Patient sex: M
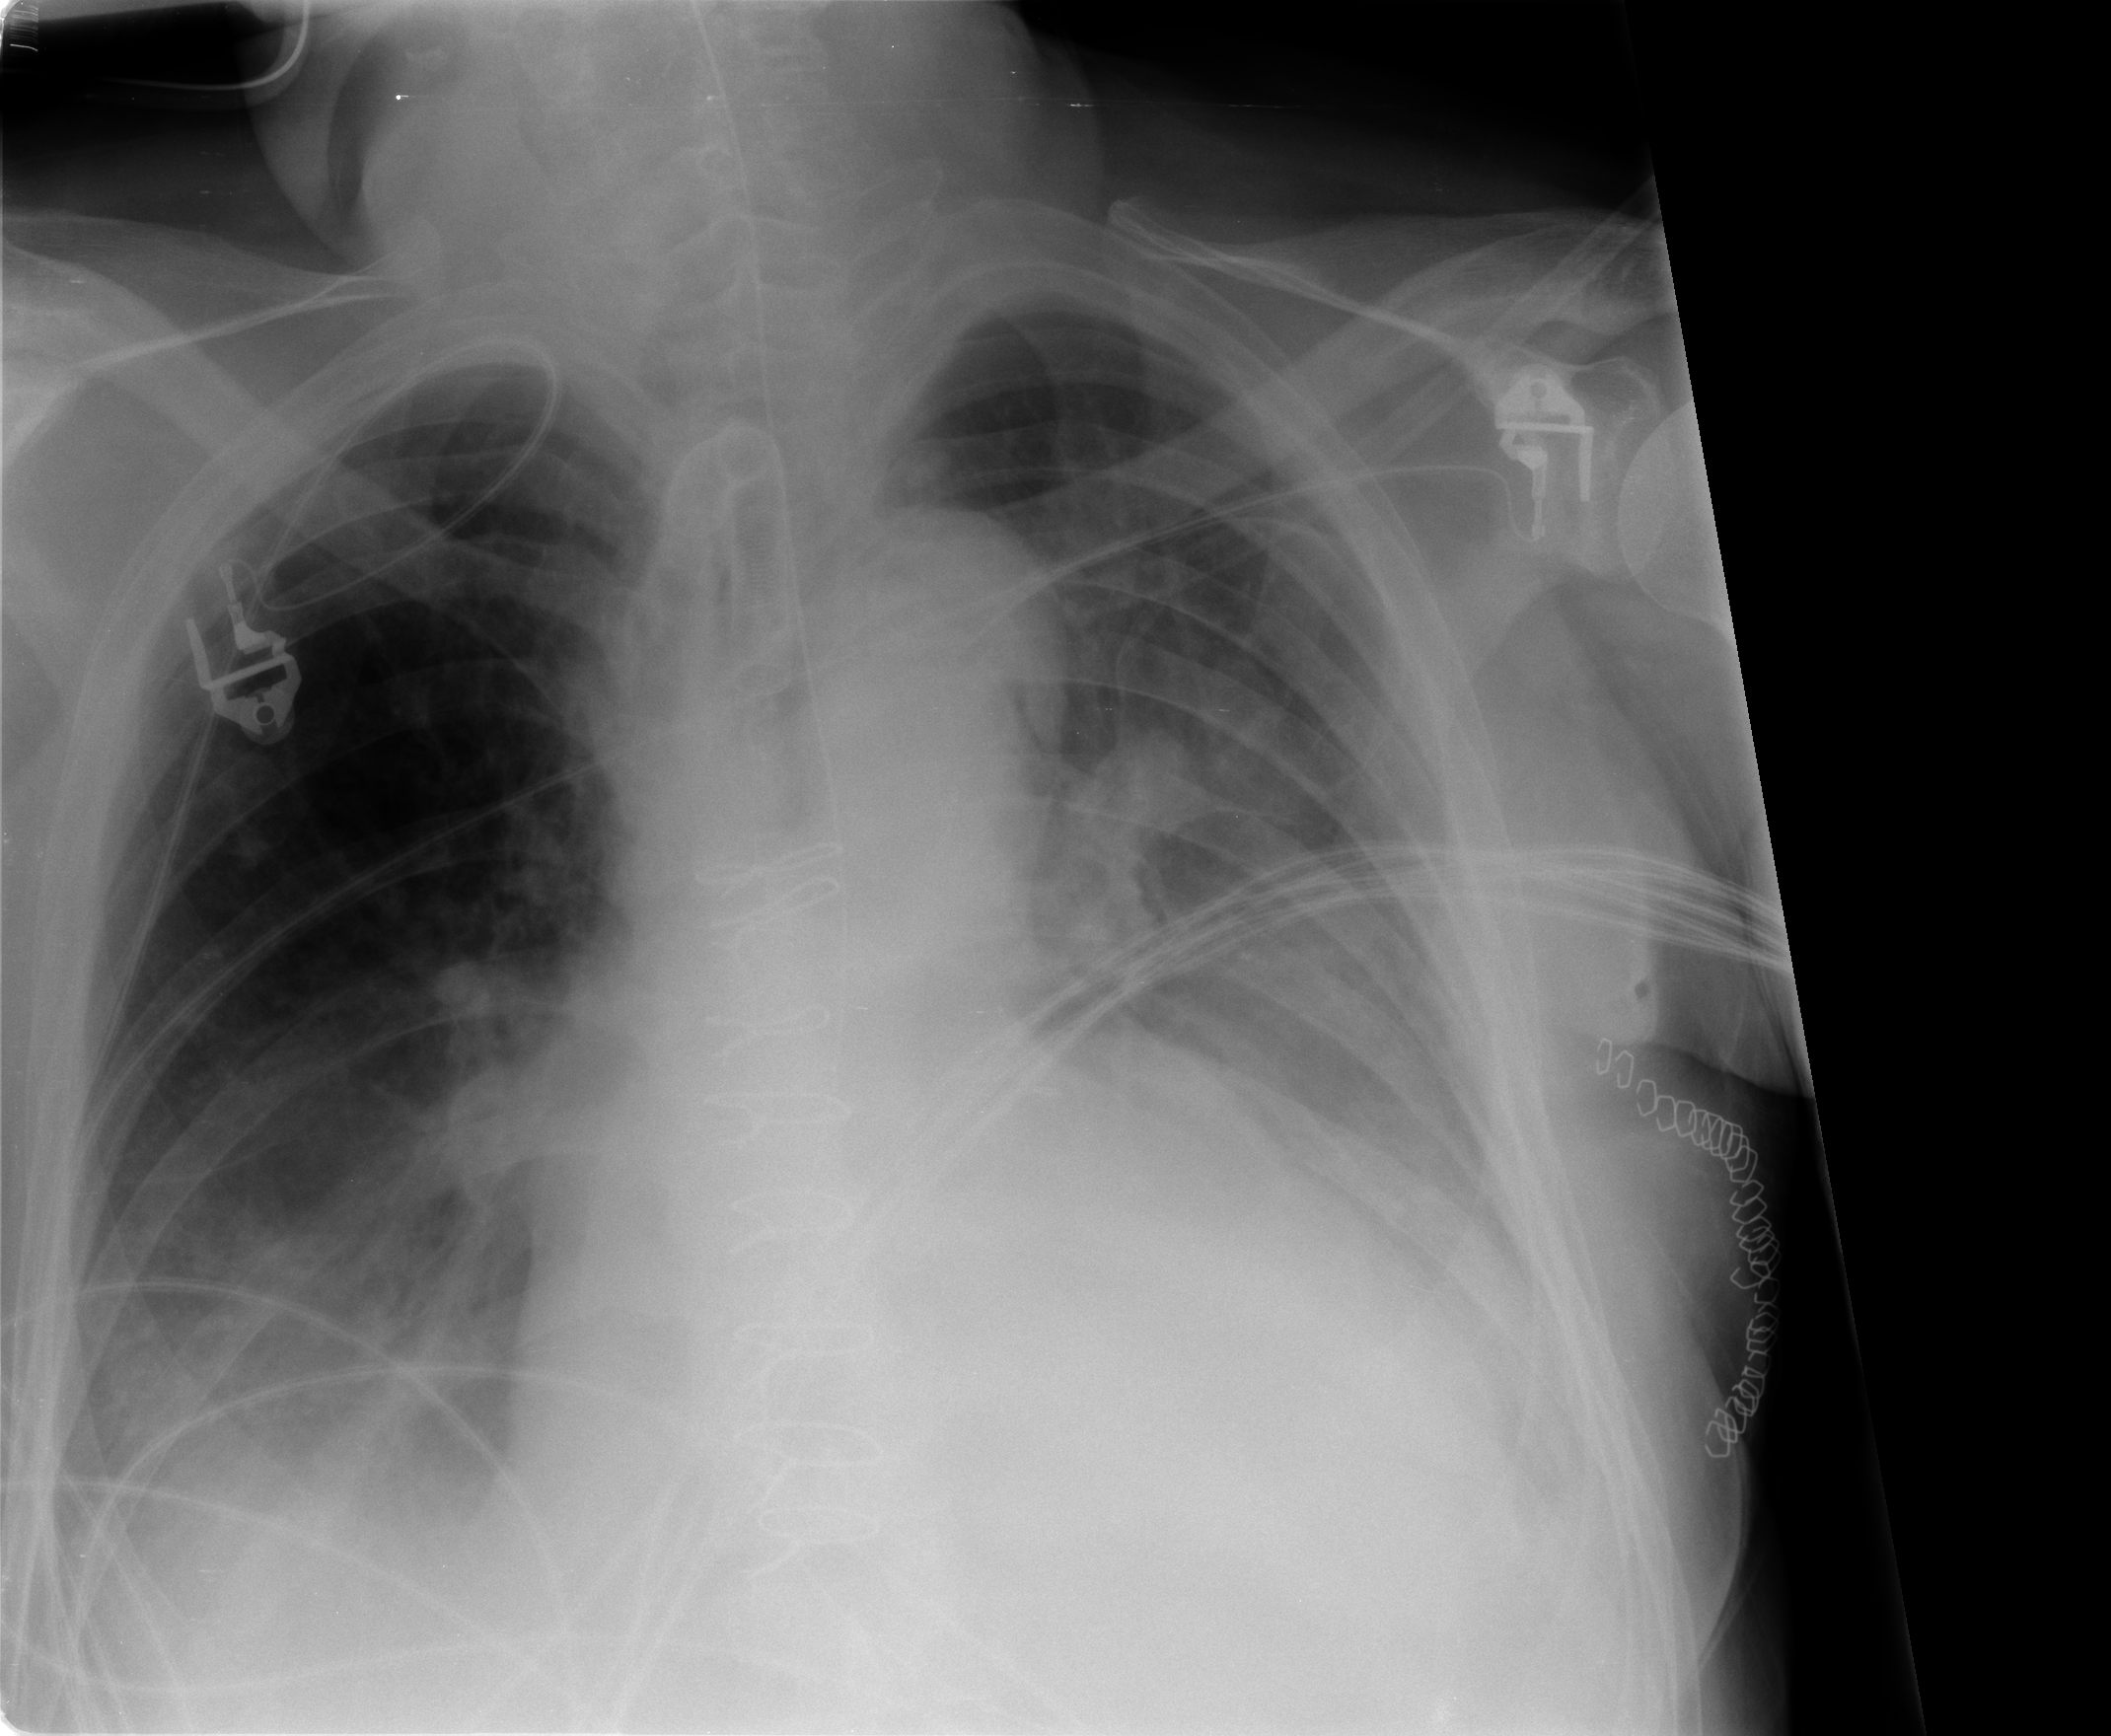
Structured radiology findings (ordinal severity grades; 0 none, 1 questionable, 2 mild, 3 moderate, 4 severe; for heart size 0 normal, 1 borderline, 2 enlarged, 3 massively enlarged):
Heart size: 2
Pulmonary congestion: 1
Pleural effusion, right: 1
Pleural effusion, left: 2
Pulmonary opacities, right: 2
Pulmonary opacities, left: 2
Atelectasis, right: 2
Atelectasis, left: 2